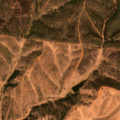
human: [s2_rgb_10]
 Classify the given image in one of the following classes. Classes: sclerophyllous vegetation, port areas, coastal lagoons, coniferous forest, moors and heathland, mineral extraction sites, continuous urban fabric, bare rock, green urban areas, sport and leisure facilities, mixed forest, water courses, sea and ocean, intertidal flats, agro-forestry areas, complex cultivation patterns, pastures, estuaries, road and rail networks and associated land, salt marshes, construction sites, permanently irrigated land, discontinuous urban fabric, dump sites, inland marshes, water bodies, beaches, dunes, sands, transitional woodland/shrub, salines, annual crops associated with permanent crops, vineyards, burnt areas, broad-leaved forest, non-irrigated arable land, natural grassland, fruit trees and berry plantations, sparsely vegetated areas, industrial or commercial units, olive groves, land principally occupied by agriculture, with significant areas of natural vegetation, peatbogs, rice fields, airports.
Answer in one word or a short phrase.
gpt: non-irrigated arable land, agro-forestry areas, broad-leaved forest, transitional woodland/shrub